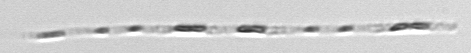
Label: Leptocylindrus